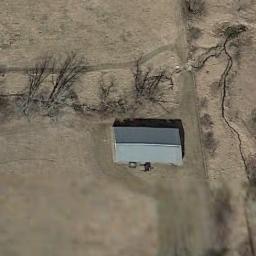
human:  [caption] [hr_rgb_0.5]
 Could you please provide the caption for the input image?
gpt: In a sparse residential area there is a gray house and several withered trees surrounded by open spaces .

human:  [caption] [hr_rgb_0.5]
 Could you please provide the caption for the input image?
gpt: The sparse residential is on the bare land .

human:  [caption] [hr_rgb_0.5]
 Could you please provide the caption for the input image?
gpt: There is a building in the spare residential .

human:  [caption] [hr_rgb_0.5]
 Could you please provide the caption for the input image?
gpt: There are circular swimming pools beside this house .

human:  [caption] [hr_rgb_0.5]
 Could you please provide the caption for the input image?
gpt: A sparse residential area with a gray building on bare land .